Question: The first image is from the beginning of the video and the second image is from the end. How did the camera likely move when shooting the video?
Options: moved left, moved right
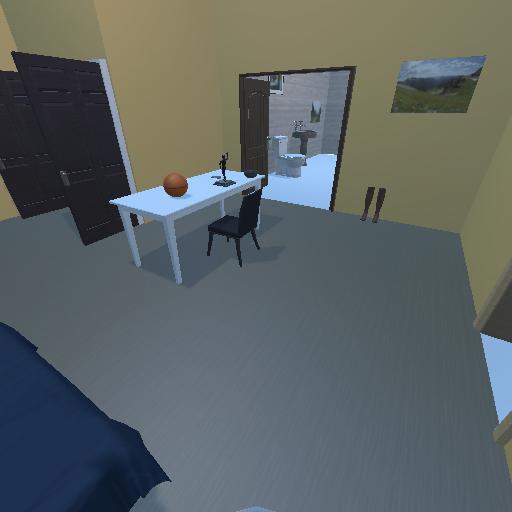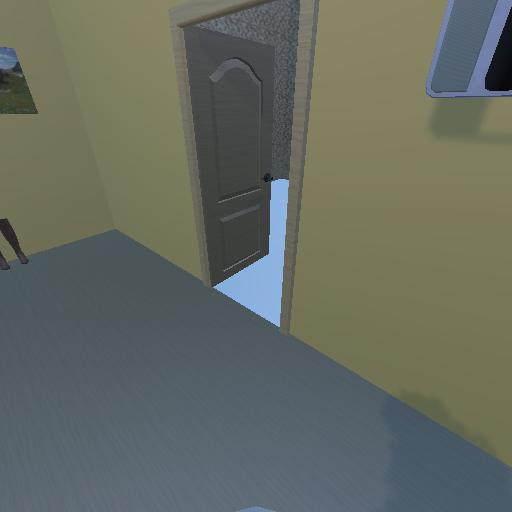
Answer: moved left